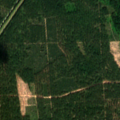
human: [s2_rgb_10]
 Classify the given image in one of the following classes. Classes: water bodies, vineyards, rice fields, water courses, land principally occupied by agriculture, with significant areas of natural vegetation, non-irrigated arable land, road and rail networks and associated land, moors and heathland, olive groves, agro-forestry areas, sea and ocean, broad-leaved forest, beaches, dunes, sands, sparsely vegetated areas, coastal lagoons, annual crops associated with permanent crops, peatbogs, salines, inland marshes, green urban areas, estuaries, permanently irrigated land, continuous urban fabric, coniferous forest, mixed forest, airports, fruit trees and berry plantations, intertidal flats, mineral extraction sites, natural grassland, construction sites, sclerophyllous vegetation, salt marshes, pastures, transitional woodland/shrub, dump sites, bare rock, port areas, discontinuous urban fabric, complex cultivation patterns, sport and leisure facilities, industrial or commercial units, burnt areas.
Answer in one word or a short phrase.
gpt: broad-leaved forest, coniferous forest, mixed forest